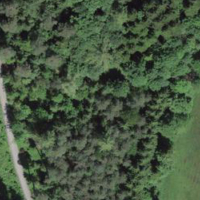
EUNIS habitat code: 44
Species observed at this site:
Neottia nidus-avis
Rumex obtusifolius